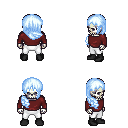
a pixel art fantasy rpg character, male body template, skeleton, maroon long-sleeve shirt, white pants, white cyan right-swept hairstyle, black shoes, four views (front, back, left, right), 2x2 character sprite sheet, small pixel art, hard edges, no anti-aliasing